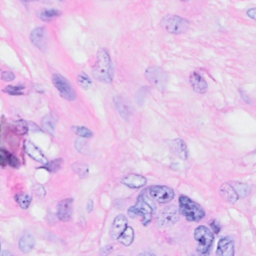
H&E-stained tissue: Breast